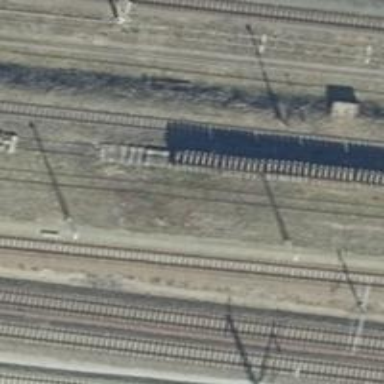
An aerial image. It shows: Abandoned railway yard.